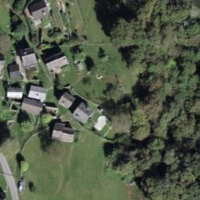
EUNIS habitat code: 41
Species observed at this site:
Ajuga genevensis